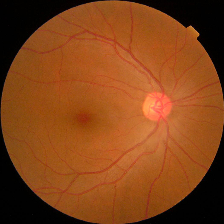
Diabetic retinopathy grade: No DR